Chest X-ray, AP view. Patient: 54 years old, sex M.
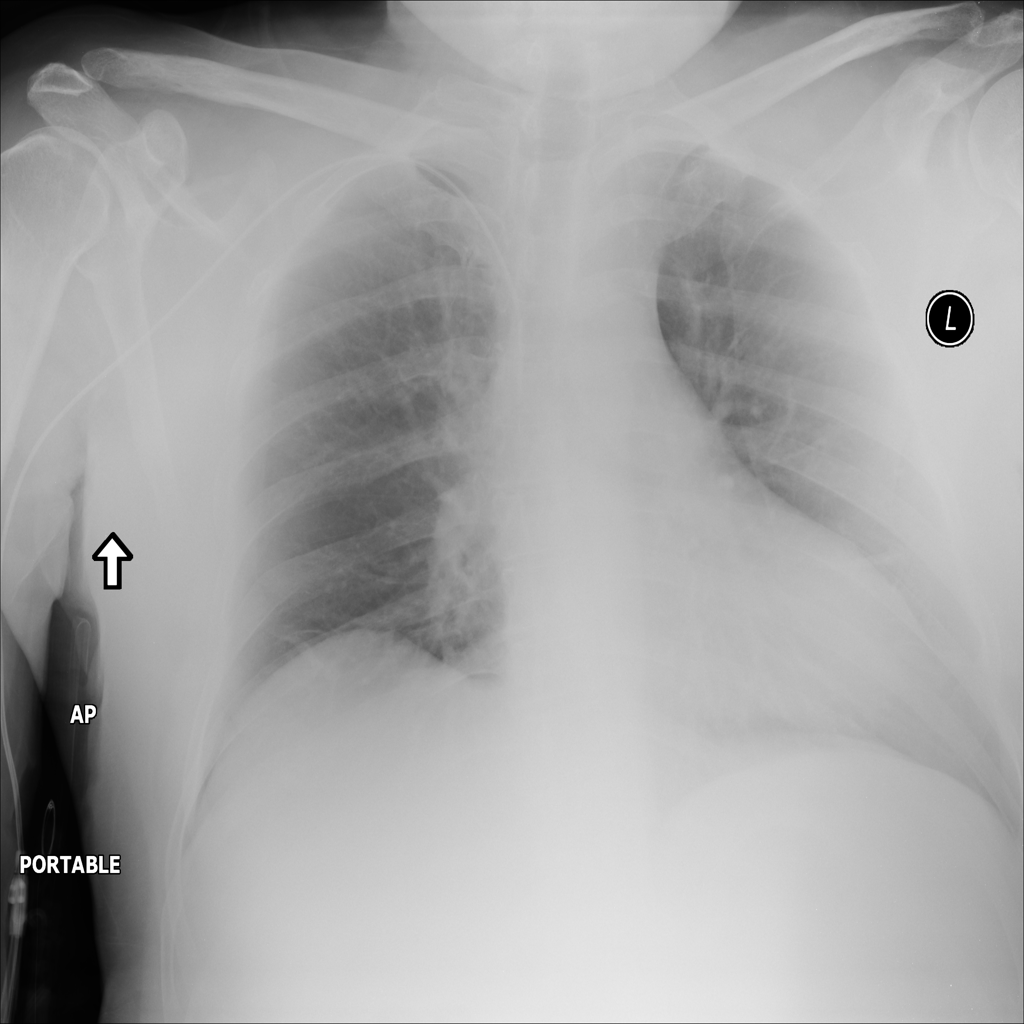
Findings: No Finding